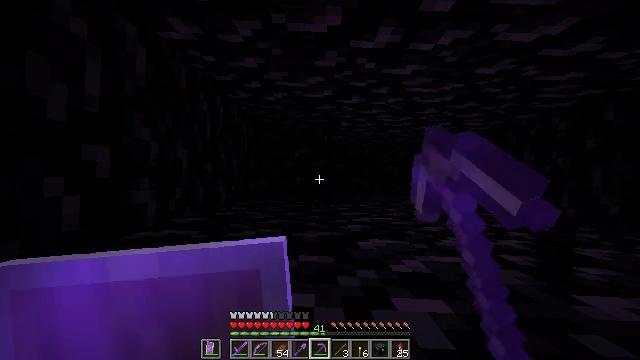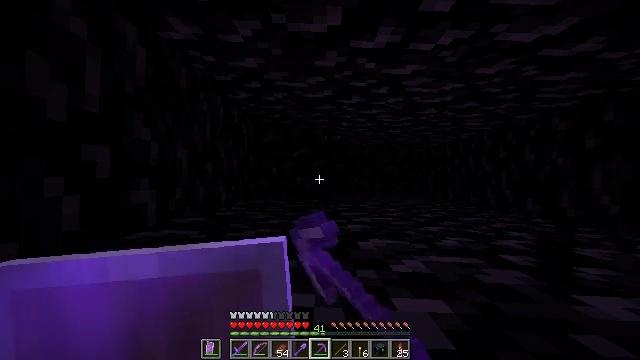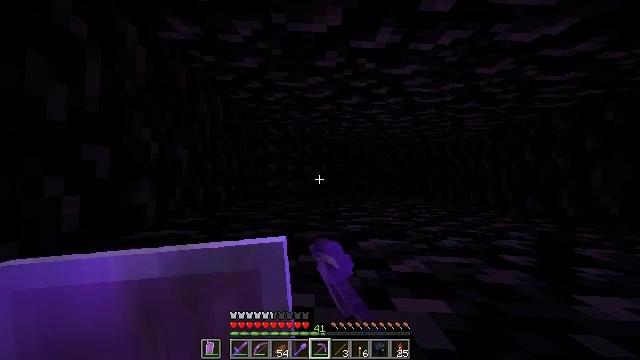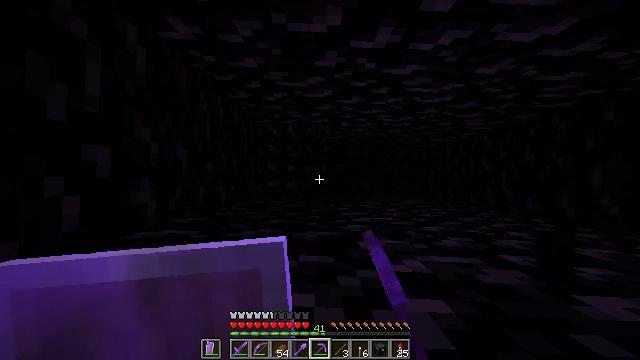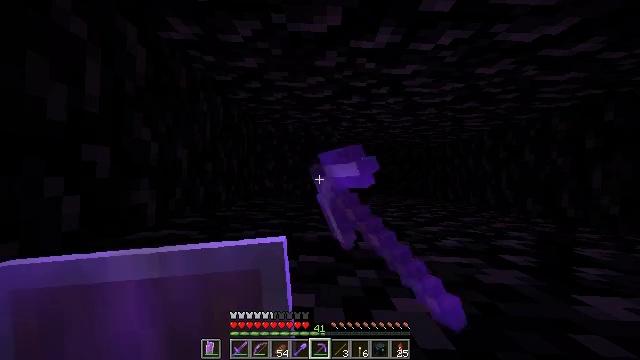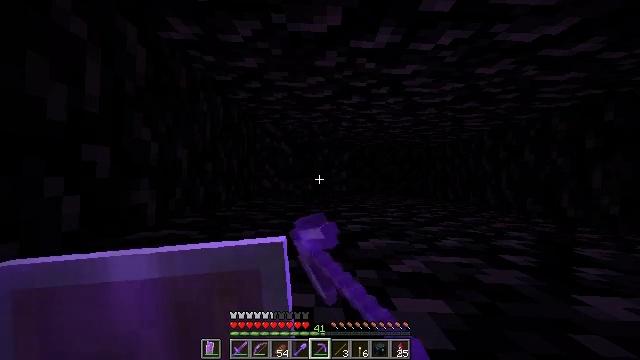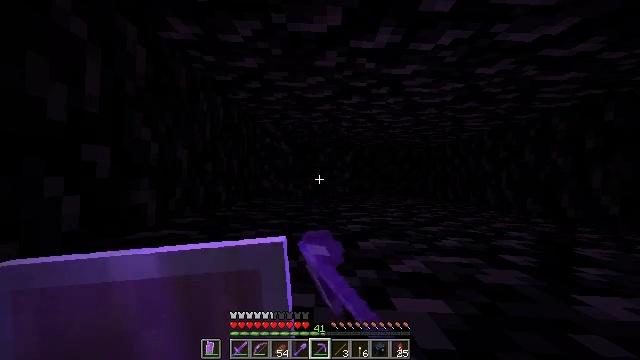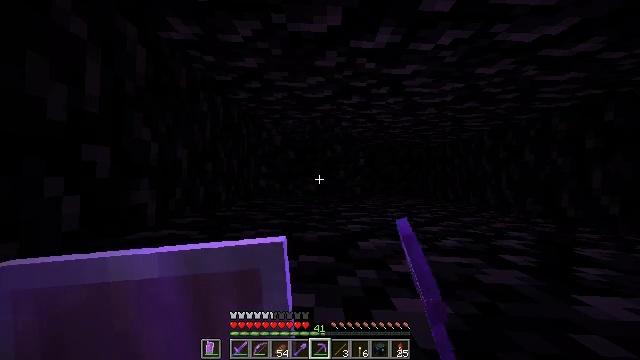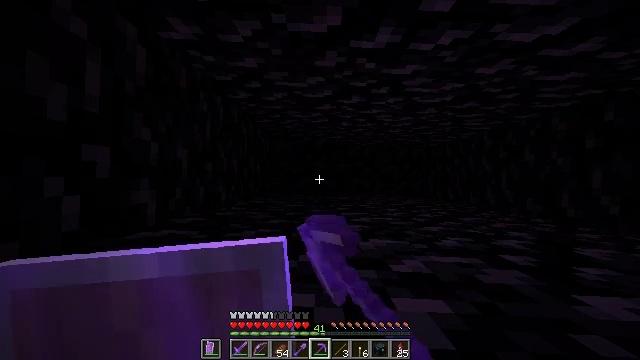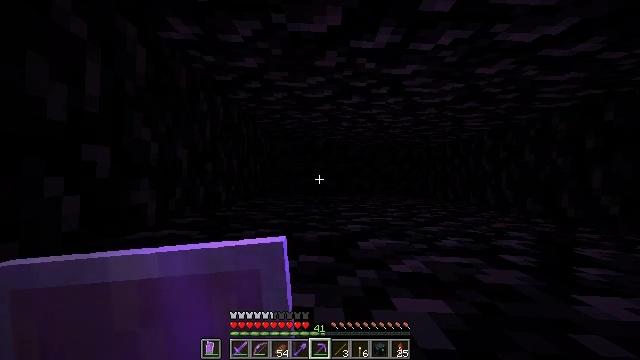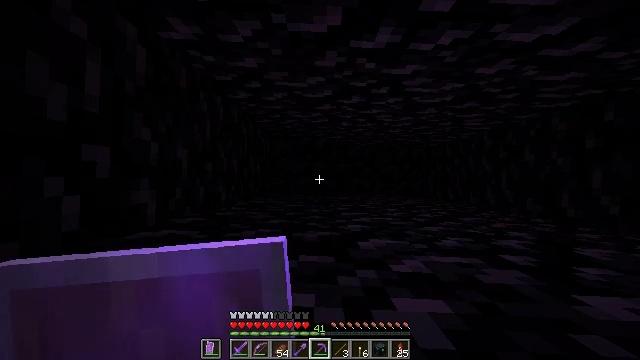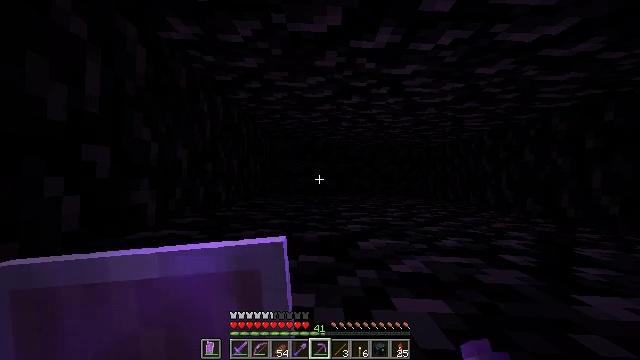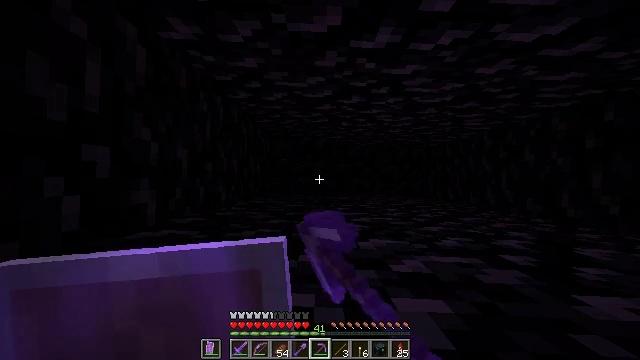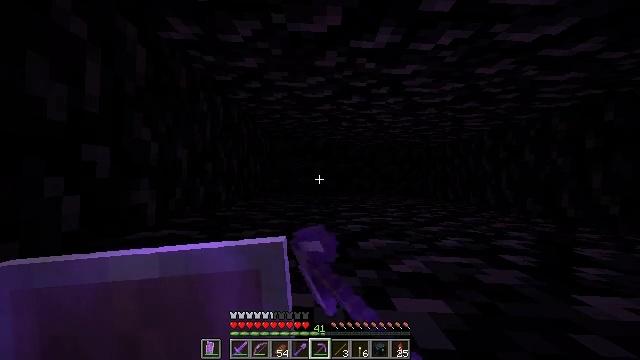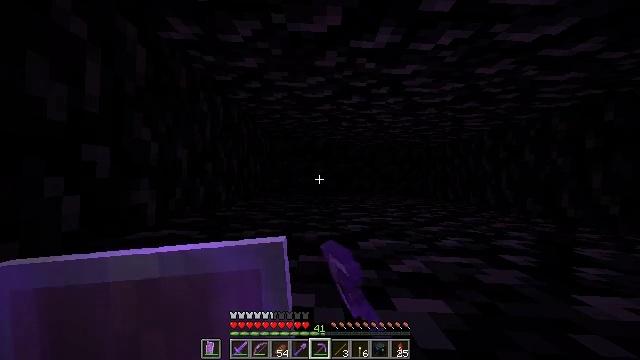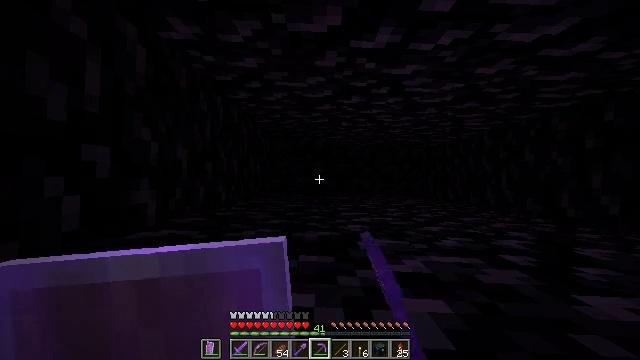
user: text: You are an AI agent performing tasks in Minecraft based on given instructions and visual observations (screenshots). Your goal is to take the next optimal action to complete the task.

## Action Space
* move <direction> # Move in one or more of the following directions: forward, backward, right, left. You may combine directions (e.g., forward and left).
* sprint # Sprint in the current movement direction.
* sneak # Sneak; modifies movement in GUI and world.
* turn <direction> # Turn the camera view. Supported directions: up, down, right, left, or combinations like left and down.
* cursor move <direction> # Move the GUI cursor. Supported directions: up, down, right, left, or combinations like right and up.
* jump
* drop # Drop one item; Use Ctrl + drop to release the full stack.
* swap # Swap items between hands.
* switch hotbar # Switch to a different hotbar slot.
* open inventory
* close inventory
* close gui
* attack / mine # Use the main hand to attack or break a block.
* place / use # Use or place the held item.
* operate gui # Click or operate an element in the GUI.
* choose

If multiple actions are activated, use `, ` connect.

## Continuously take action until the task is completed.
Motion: motion action
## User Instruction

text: Mine the tough obsidian.
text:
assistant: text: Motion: attack / mine
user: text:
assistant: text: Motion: attack / mine
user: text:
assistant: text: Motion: attack / mine
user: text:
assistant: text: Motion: attack / mine
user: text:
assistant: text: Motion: attack / mine
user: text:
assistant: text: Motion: attack / mine
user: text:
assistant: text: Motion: attack / mine
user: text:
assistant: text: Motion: attack / mine
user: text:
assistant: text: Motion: attack / mine
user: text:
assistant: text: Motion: attack / mine
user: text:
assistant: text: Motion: attack / mine
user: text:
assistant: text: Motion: attack / mine
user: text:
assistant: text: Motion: attack / mine
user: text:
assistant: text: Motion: attack / mine
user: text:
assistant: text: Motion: attack / mine
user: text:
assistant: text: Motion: attack / mine
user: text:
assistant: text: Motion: attack / mine
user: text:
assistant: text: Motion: no_op
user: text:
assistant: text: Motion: no_op
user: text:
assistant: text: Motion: no_op
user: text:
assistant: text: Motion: no_op
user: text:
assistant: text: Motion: no_op
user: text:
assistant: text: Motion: no_op
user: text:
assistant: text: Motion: open inventory
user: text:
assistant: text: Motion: open inventory
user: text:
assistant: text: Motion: open inventory
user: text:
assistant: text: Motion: no_op
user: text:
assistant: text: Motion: no_op
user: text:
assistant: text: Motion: no_op
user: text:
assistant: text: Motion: no_op